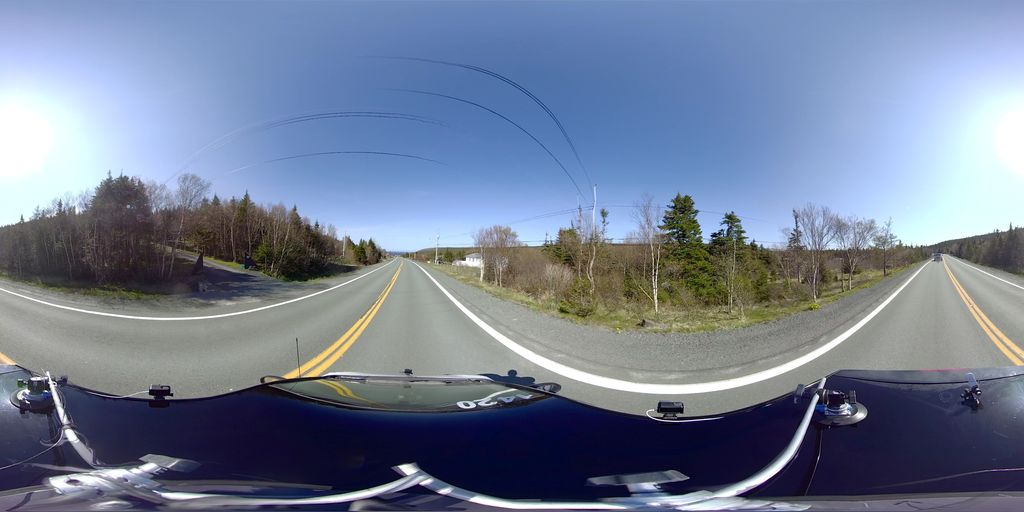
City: st_johns